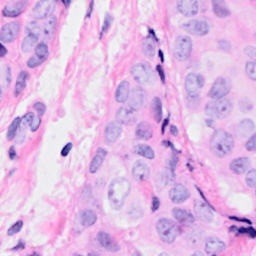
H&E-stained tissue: Breast